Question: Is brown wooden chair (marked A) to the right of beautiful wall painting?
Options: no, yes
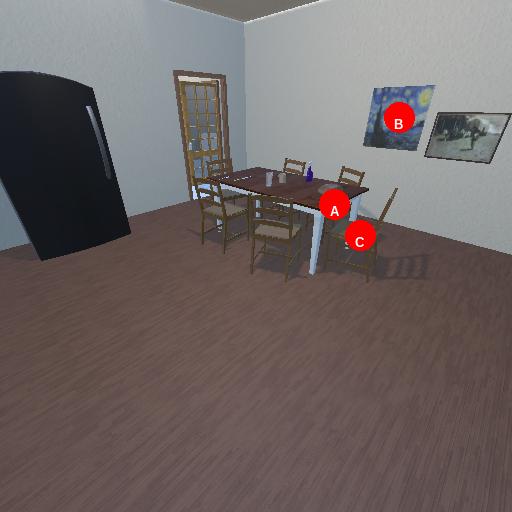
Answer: no